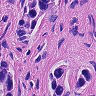
Metastatic tissue present: yes